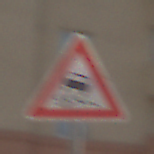
Verkehrszeichen: SchleuderOderRutschgefahr
Umgebung: Outdoor, Urban
Tageszeit: MorningAfternoon
Wetter: PartlyCloudy
Licht: Natural
Jahreszeit: NotSpecified
Kontrast: HighContrast